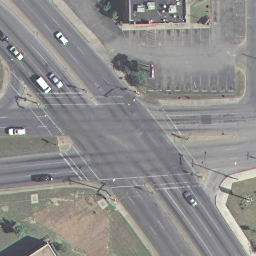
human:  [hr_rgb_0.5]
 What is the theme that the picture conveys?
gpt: intersection